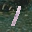
Label: 1